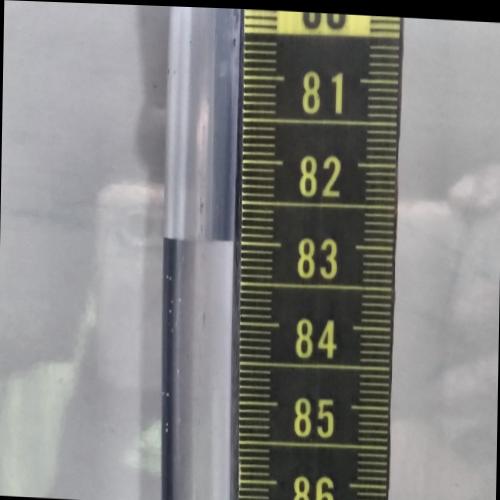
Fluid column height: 83.0 cm